Question: I have the following page with a black canvas inside of it:

There, the main menu for a game will be displayed, and it needs to have both a registration and a login form on it. How do I position forms/input elements inside the canvas?
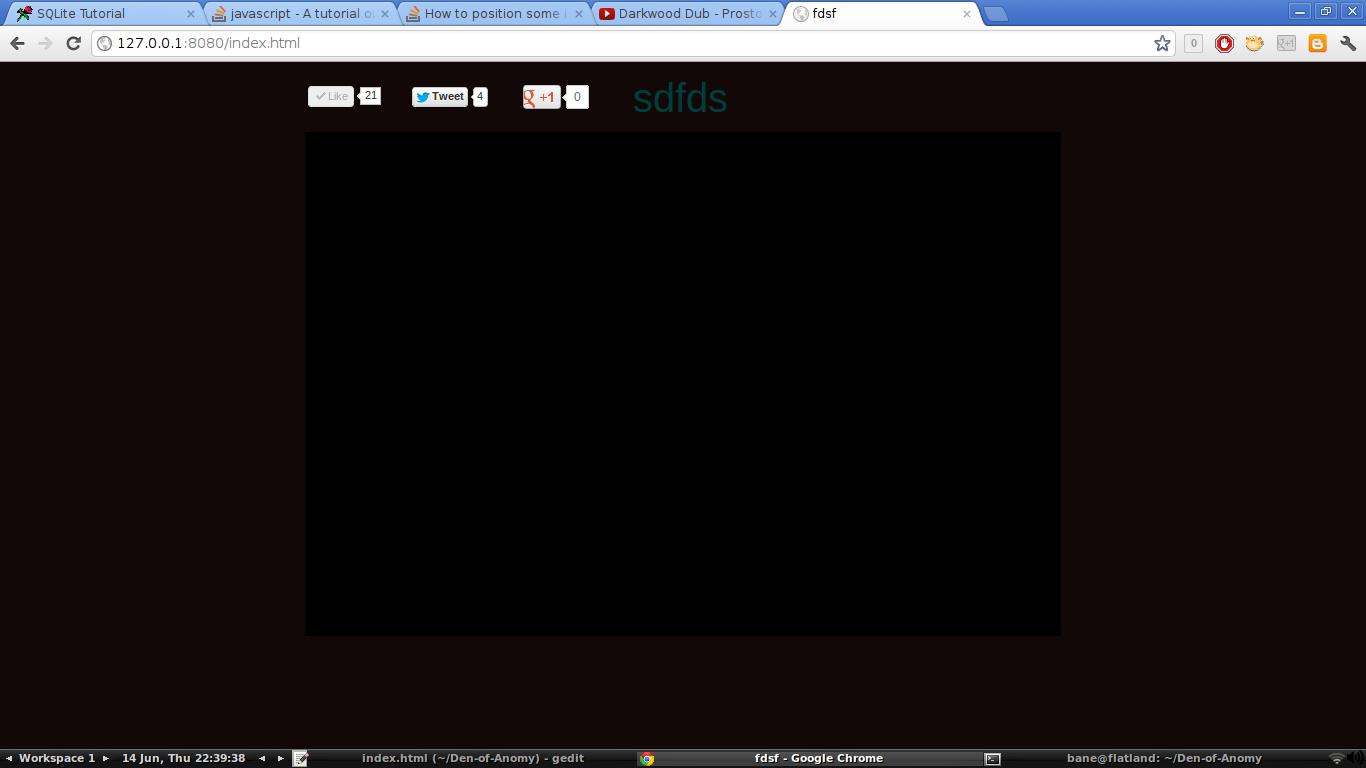
Answer: You can place HTML elements on top of your canvas by using CSS. See the following post for more info:
<URL>